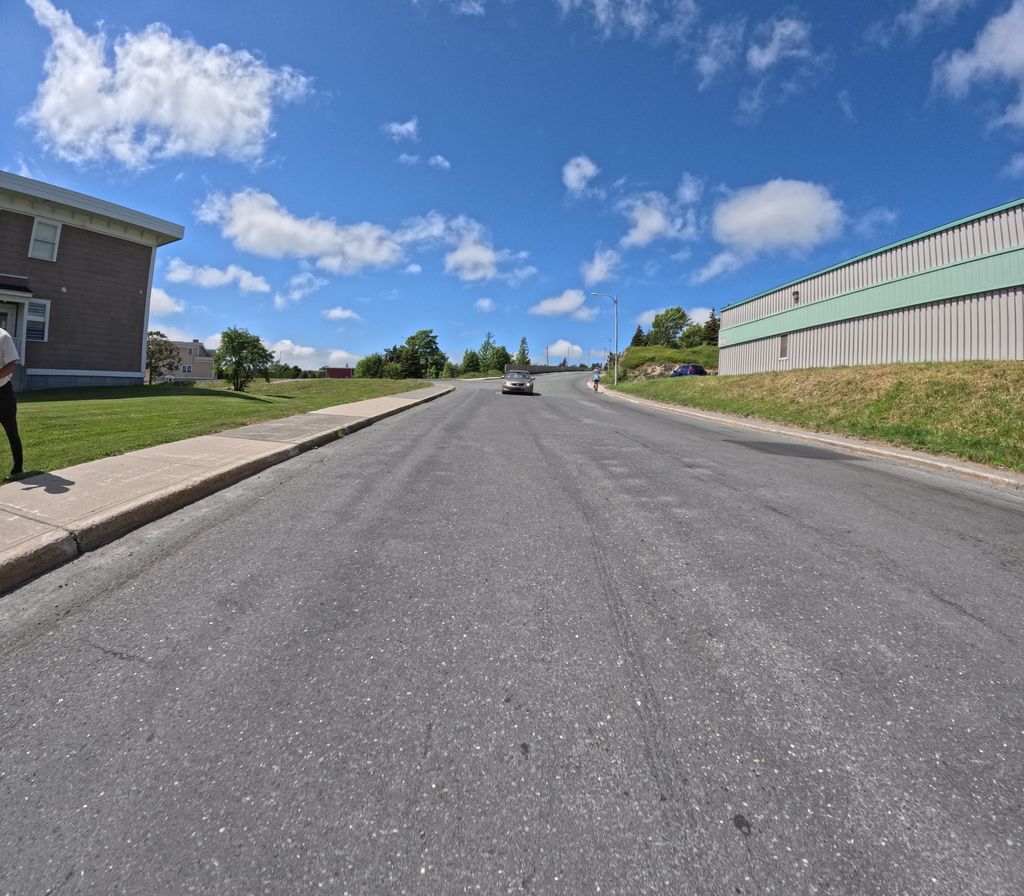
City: st_johns